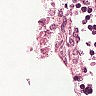
Metastatic tissue present: no